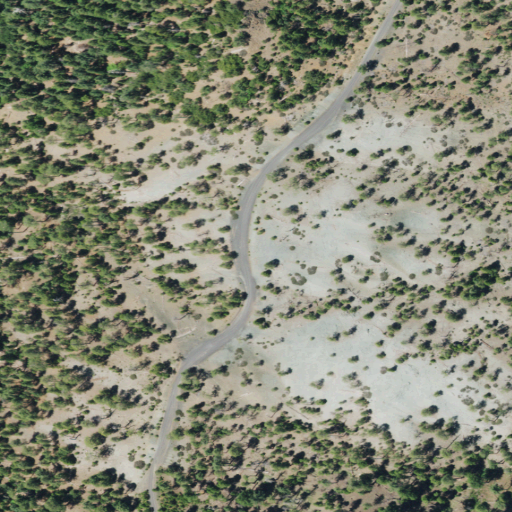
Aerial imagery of mountain in California named Blue Rocks containing shrub, grassland, low intensity development, evergreen forest, open development, medium intensity development, and high intensity development